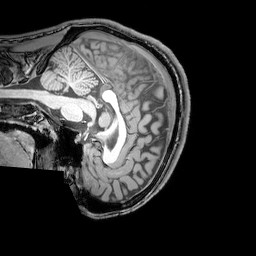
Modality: T1w
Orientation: sagittal
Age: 20
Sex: male
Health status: healthy
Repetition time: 0.081 s
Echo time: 0.037 s